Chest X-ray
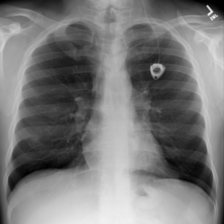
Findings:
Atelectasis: negative
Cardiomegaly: negative
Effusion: negative
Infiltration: negative
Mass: negative
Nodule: negative
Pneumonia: negative
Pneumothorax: negative
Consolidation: negative
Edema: negative
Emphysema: negative
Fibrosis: negative
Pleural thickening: negative
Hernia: negative